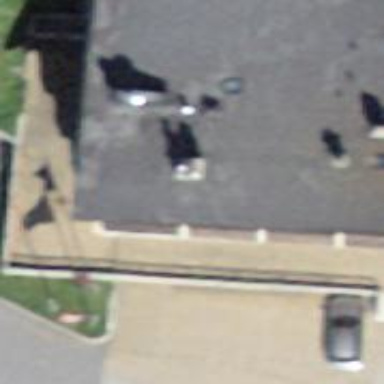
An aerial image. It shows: Restaurant.